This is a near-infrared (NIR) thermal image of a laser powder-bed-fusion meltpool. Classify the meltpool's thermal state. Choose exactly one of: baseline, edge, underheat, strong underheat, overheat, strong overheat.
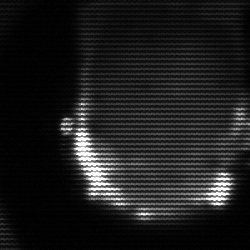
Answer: baseline